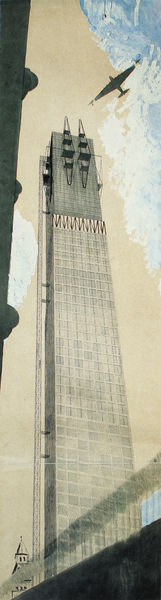
Titel: Gebäude des Volkskommissariats für Schwerindustrie, Wettbewerbsprojekt
Künstler: Iwan Leonidow
Standort: Moskau
Institution: Staatliches Architekturmuseum
Schlagwörter: blau, himmel, glas, grau, zeichnung, gebäude, haus, architektur, spitze, brücke, kirche, schräg, turm, häuschen, hoch, burg, entwurf, riesig, hochhaus, vertikal, wolkenkratzer, flugzeug, new york, plau